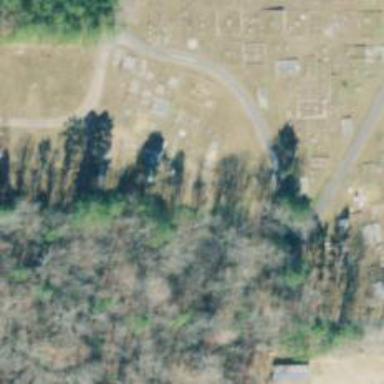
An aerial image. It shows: Cemetery.